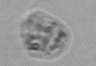
Label: Amoeba